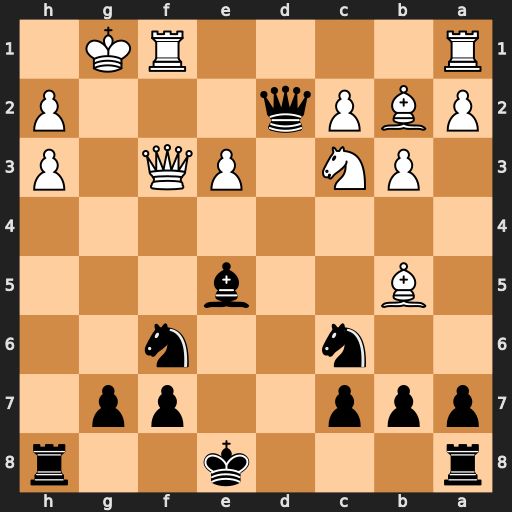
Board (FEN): r3k2r/ppp2pp1/2n2n2/1B2b3/8/1PN1PQ1P/PBPq3P/R4RK1
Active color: b
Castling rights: kq
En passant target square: -
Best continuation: Qxh2#